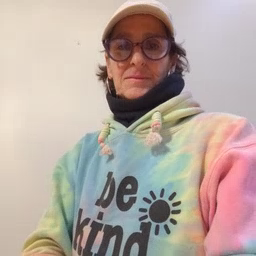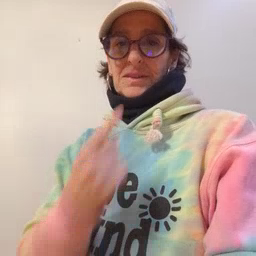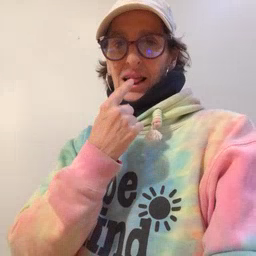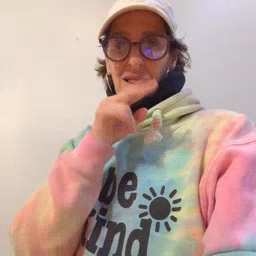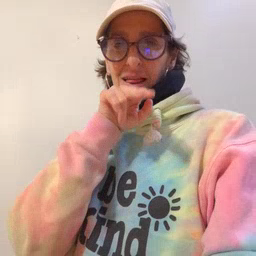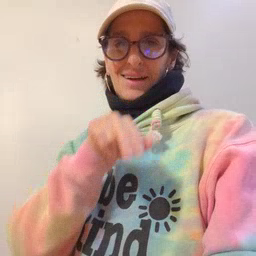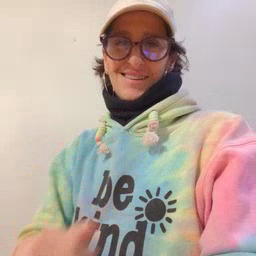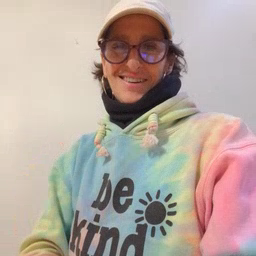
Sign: tongue